Question: I am using XCode 4.3 and I am creating a tab bar application following an example in my book (likely used for XCode version < 4.3).
By default the newly created tab-bar application includes 2 tabs. you can see my screenshot

And now I would like to add another tab (the TabExampleThirdViewControler as you also see in the image). But I don't know how to make it the third tab. My old book says that I need to link it to the MainWindow but as you see in the image, there is no MainWindow file at all.
This sort of update from new version of XCode pretty confuses a beginner like me. Thank you for any guidance you could offer.
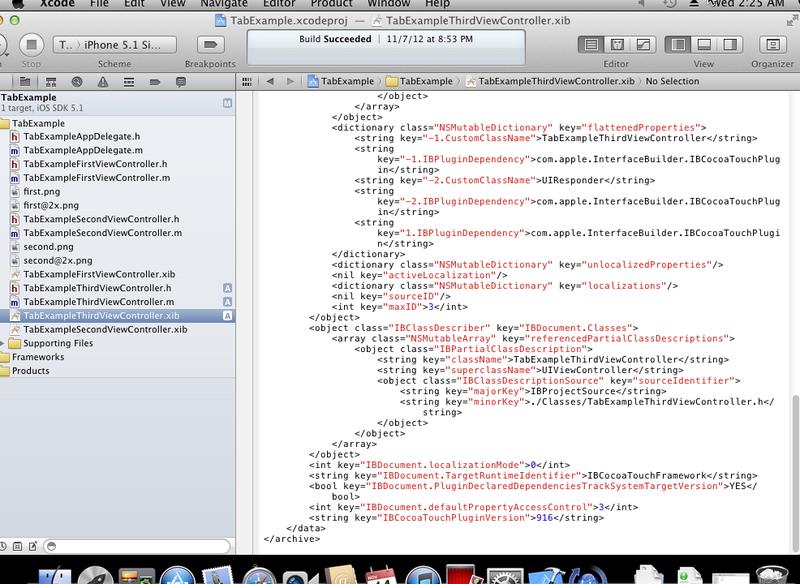
Answer: I am not sure what approach you are follwoing to create tabs. But look at mine. I always create tabs like this. This is very easy to implement :
'''
Appdelegate.h
UITabBarController *tabBarController;
// set properties
Appdelegate.m
// Synthesize
tabBarController = [[UITabBarController alloc] init];
tabBarController.delegate=self;
// Adding Search,Nearby,Map,AboutUs,Favorites Tabs to tabBarController
Search * search = [[Search alloc] init];
UINavigationController *searchNav = [[UINavigationController alloc] initWithRootViewController:search];
Nearby* nearby = [[Nearby alloc] init];
UINavigationController *nearbyNav = [[UINavigationController alloc] initWithRootViewController:nearby];
Map* map = [[Map alloc] init];
UINavigationController *mapNav = [[UINavigationController alloc] initWithRootViewController:map];
AboutUs* aboutUs = [[AboutUs alloc] init];
UINavigationController *aboutUsNav = [[UINavigationController alloc] initWithRootViewController:aboutUs];
Favorites* favorites = [[Favorites alloc] init];
UINavigationController *favoritesNav = [[UINavigationController alloc] initWithRootViewController:favorites];
NSArray* controllers = [NSArray arrayWithObjects:searchNav,nearbyNav,mapNav,aboutUsNav,favoritesNav, nil];
tabBarController.viewControllers = controllers;
[window addSubview:tabBarController.view];
'''
Then in each of the view controllers mentioned above you need to implement
'''
- (id)init {}
'''
in which you can set Tab name and image.
I always follow this approach and it never fails. The tabs are always visible.